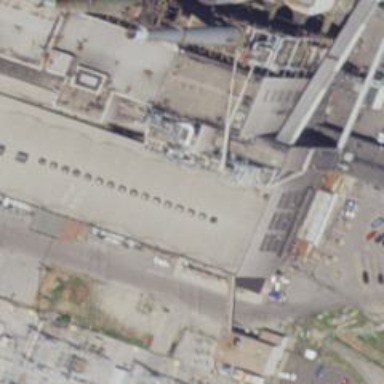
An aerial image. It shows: Steam turbine generator.